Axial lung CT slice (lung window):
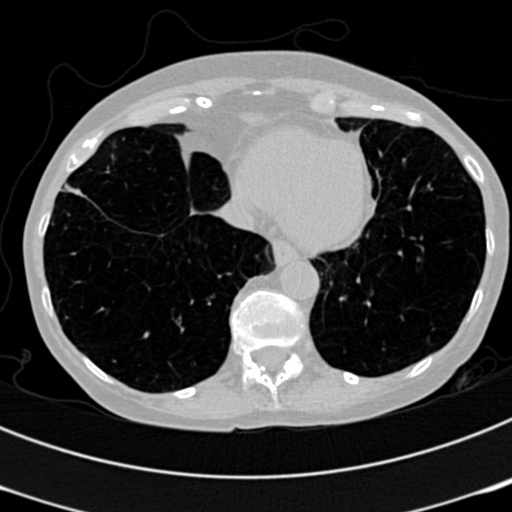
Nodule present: no